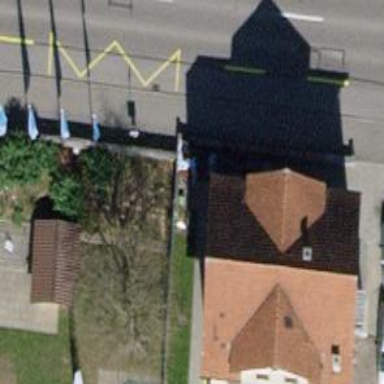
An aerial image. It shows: Gabled roofed house.